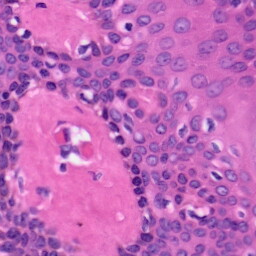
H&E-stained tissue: Skin